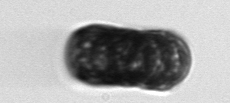
Label: Paralia_sulcata